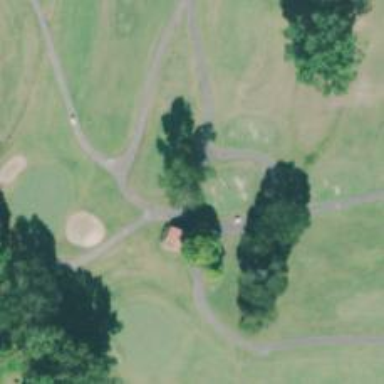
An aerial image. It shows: Service road designated as golf cart path.